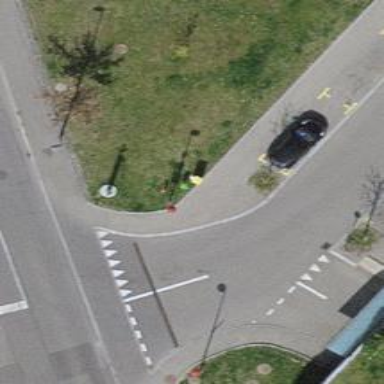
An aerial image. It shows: Post box is visible.